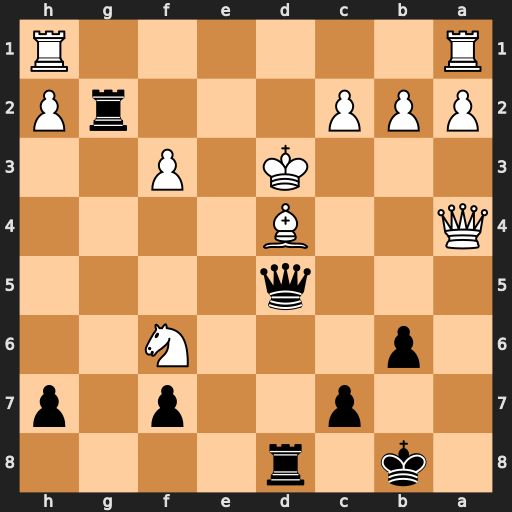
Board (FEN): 1k1r4/2p2p1p/1p3N2/3q4/Q2B4/3K1P2/PPP3rP/R6R
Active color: b
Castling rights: -
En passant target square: -
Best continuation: Qxf3+ Kc4 Rxd4+